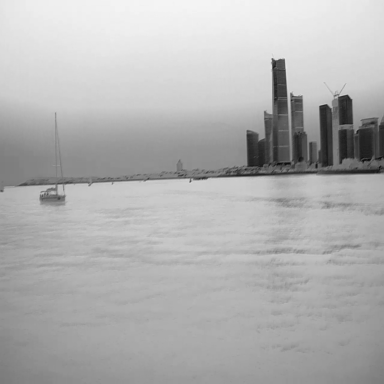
There are two sailboats in the infrared image.